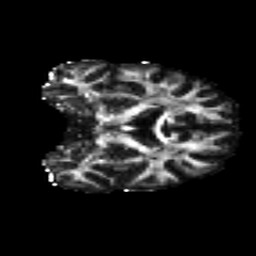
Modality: FA
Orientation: coronal
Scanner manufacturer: siemens
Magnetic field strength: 3 T
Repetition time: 4.16 s
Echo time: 0.0806 s